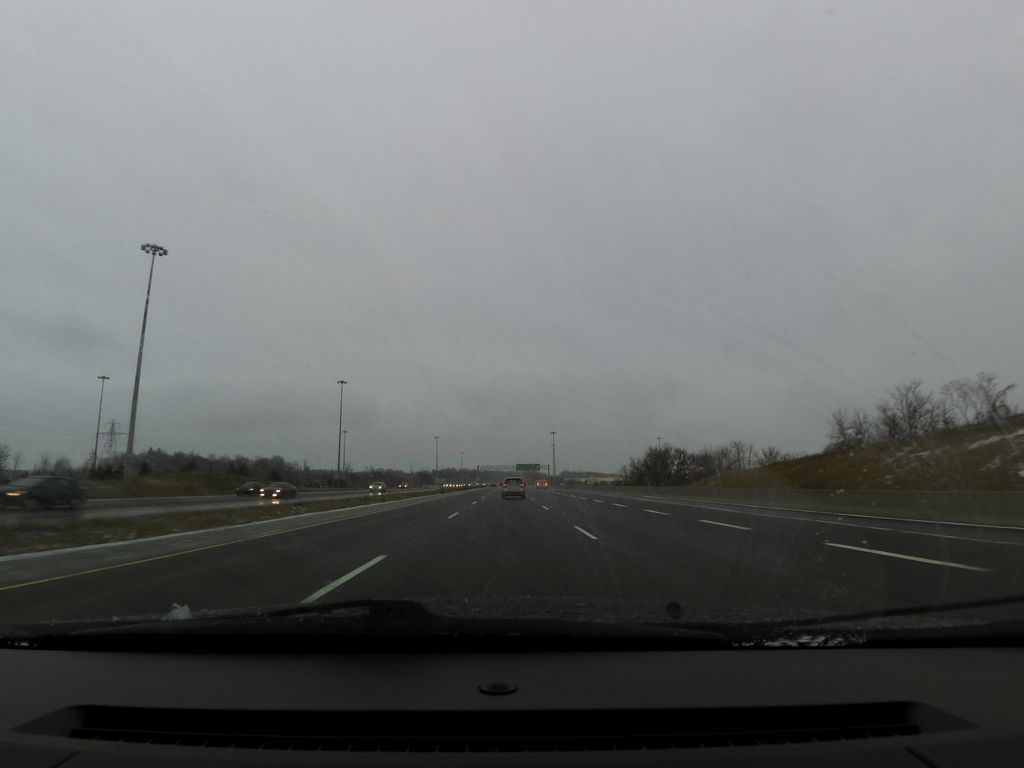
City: kitchener-waterloo